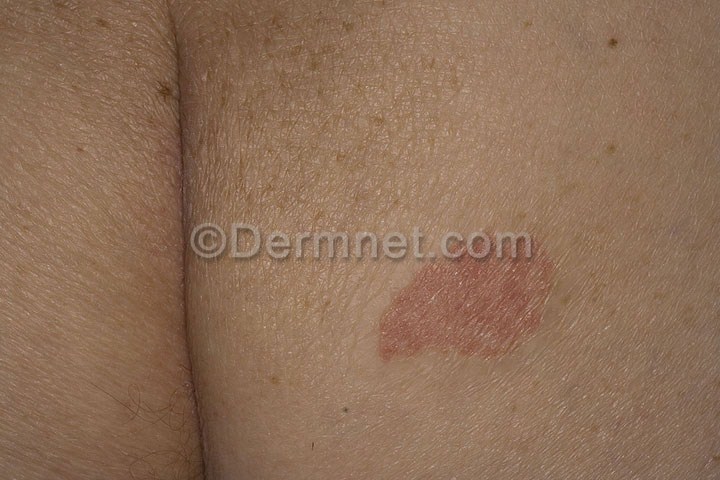
Disease: Actinic Keratosis Basal Cell Carcinoma and other Malignant Lesions